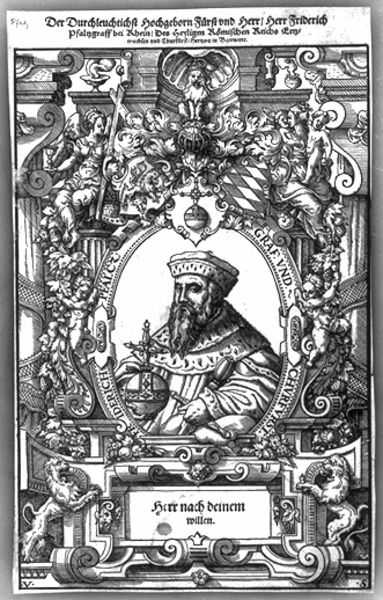
Titel: Bildnis des Kurfürsten Friedrich II, des Weisen, von der Pfalz
Künstler: Virgil Solis
Institution: (Seriendruck)
Schlagwörter: mann, weiß, fenster, frau, hut, schwarz, säule, zeichnung, haube, ornament, bart, mütze, architektur, hermelin, pelz, rahmen, bildnis, herr, portrait, porträt, mantel, reich, adel, krone, kreis, oval, rund, tondo, engel, putto, apfel, schrift, grafik, graphik, kaiser, könig, inschrift, ornamente, verzierung, deutsch, schild, durchblick, bayern, kreuz, druck, stich, widmung, text, adeliger, helm, herrscher, nerz, girlanden, wappen, löwen, voluten, adelig, löwe, volute, muschel, prunkrahmen, emblem, putten, kupferstich, putti, spruch, graf, ornat, zepter, szepter, latein, kurfürst, zeichnug, reformation, pfalz, reichsapfel, heraldik, gewnad, nach, ludwig der bayer, rollwerk, willen, mittelhochdeutsch, adek, krone#, herr nach deinem willen, deinem, #könig